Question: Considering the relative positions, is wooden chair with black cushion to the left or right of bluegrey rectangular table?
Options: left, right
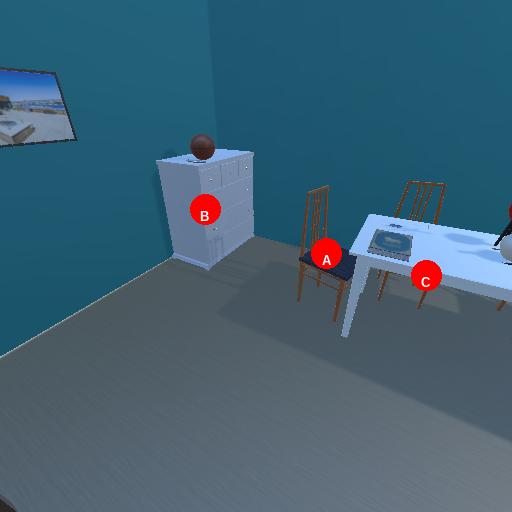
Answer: left